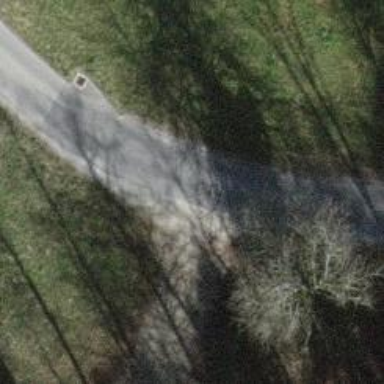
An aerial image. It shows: Path with fine gravel surface.